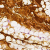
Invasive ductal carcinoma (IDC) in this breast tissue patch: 0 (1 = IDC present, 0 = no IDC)